Field crop: maize
Growth stage: 2
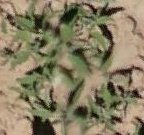
Species: atriplex